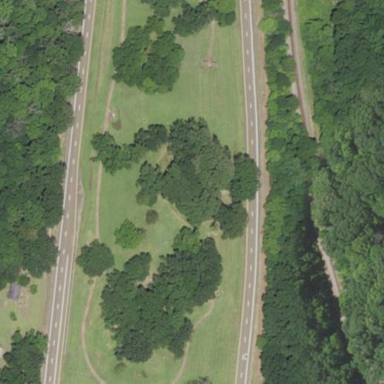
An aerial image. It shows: Park with rest area for roads.